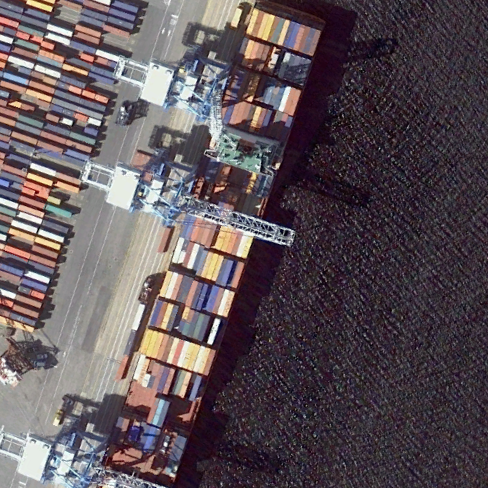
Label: Container_ship